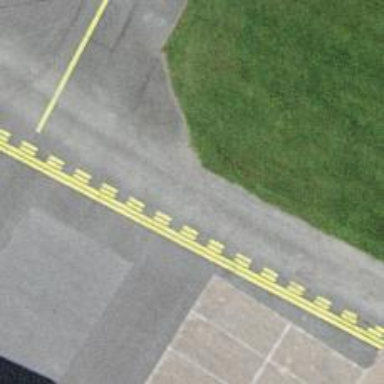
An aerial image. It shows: Image of taxiway at airport.